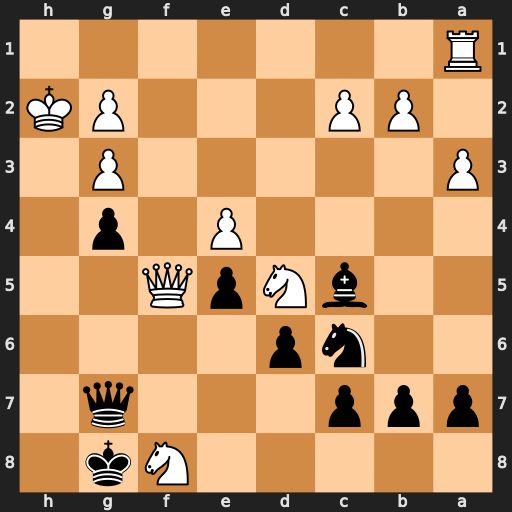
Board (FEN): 5Nk1/ppp3q1/2np4/2bNpQ2/4P1p1/P5P1/1PP3PK/R7
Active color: b
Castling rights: -
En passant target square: -
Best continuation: Qh6+ Qh5 Qxh5#